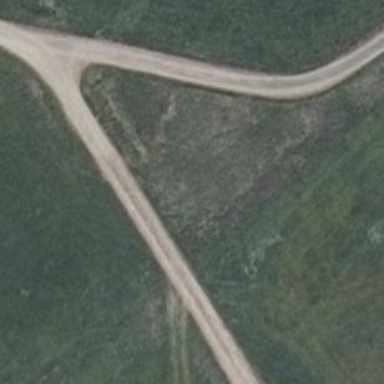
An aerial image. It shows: Sand track road with bridge. The track has grade3 tracktype.